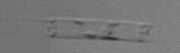
Label: Cerataulina_pelagica